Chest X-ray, AP view. Patient: 66 years old, sex F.
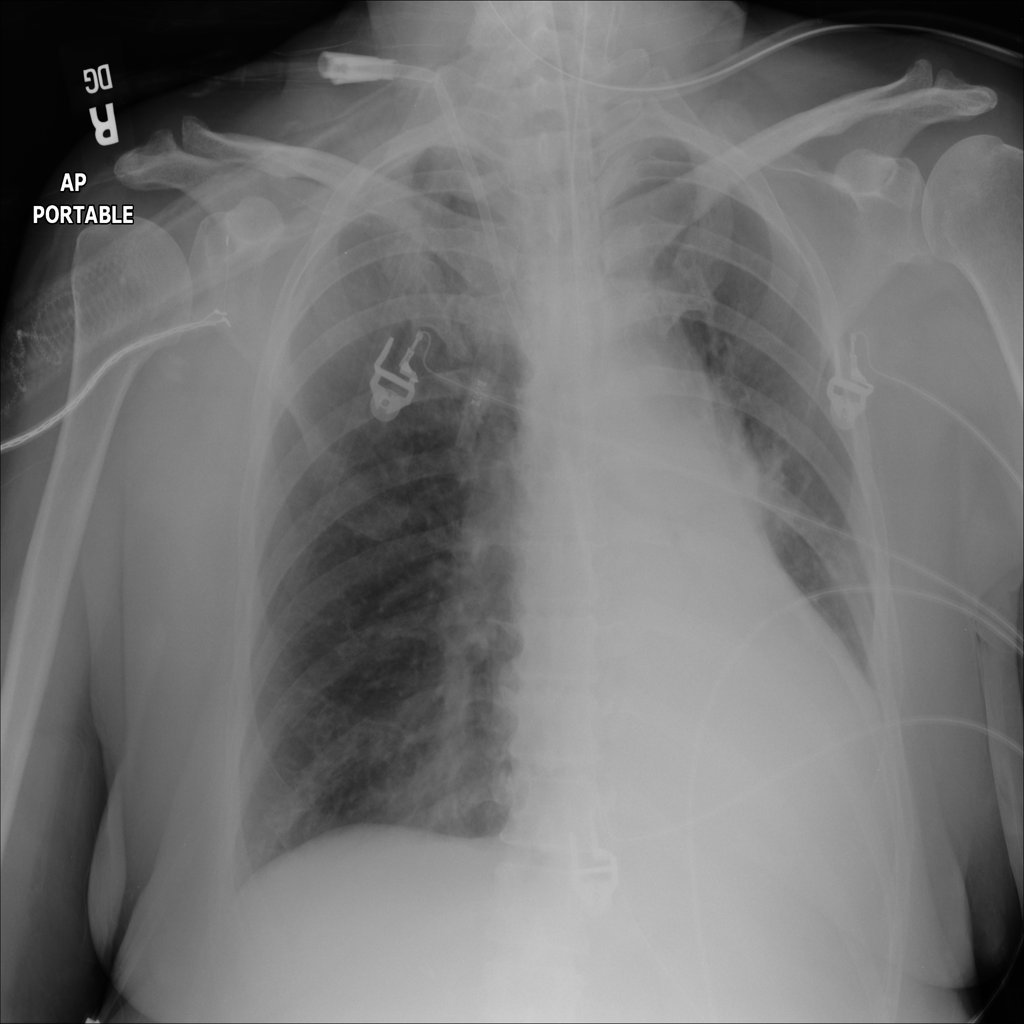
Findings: Cardiomegaly, Effusion, Infiltration